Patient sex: M
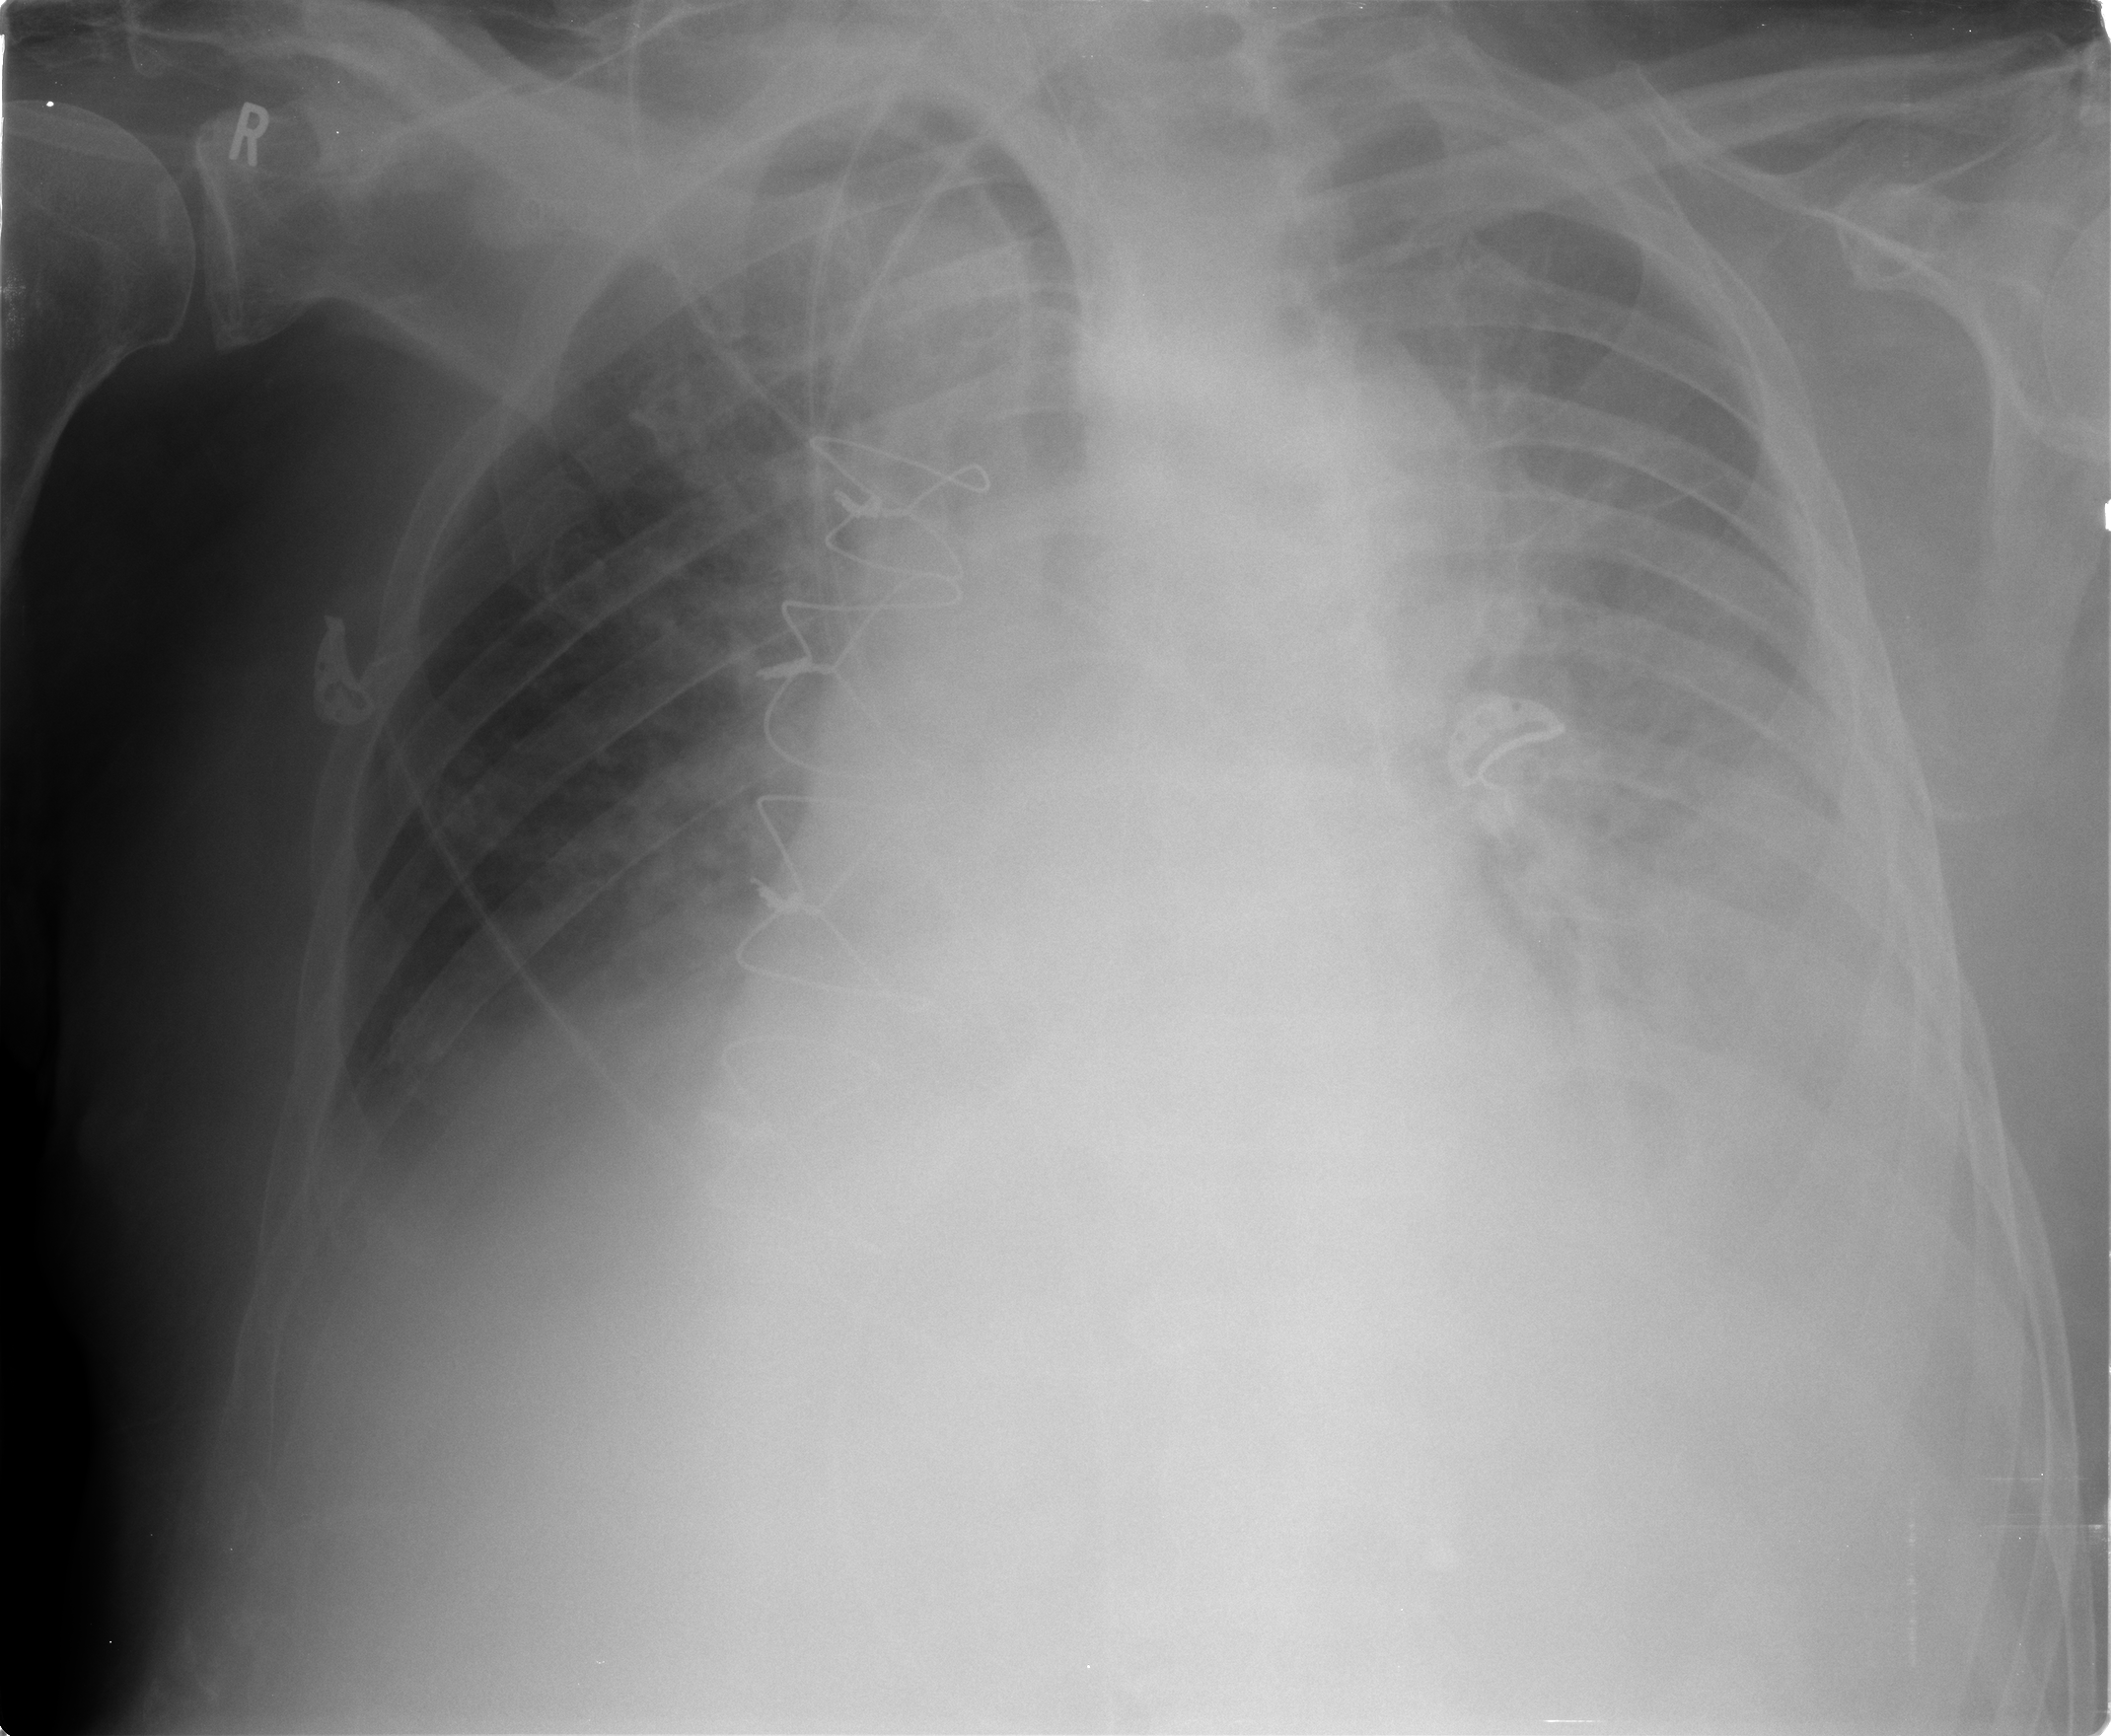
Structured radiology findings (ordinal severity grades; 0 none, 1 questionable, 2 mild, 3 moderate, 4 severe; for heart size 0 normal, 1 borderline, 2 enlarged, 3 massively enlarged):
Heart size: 2
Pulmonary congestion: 3
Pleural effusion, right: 2
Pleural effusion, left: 3
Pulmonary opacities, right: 0
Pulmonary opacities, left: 1
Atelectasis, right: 2
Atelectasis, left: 2